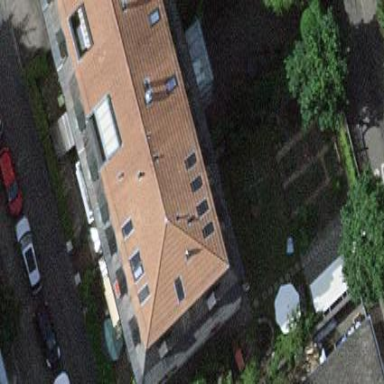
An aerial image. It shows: Apartment building with quadruple saltbox roof shape.